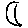
Label: moon